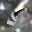
Label: 5